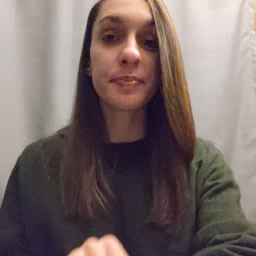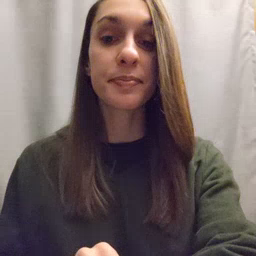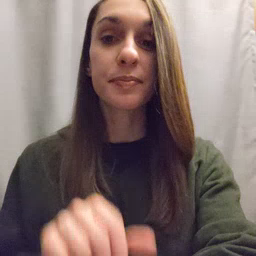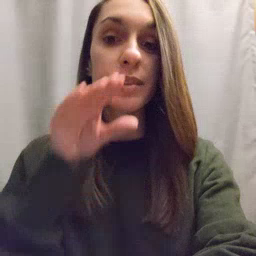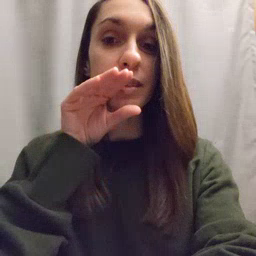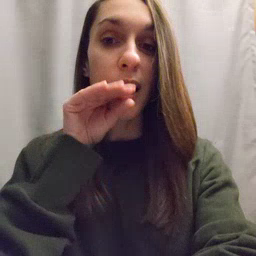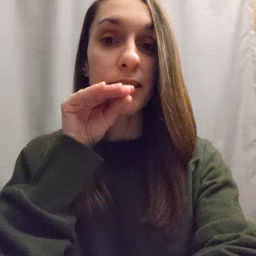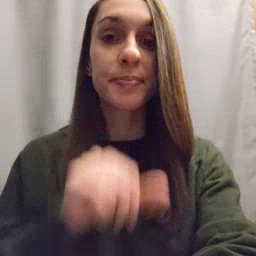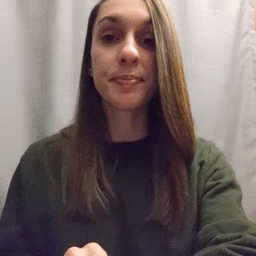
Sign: goose